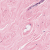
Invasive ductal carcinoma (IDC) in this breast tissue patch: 0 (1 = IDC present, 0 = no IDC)